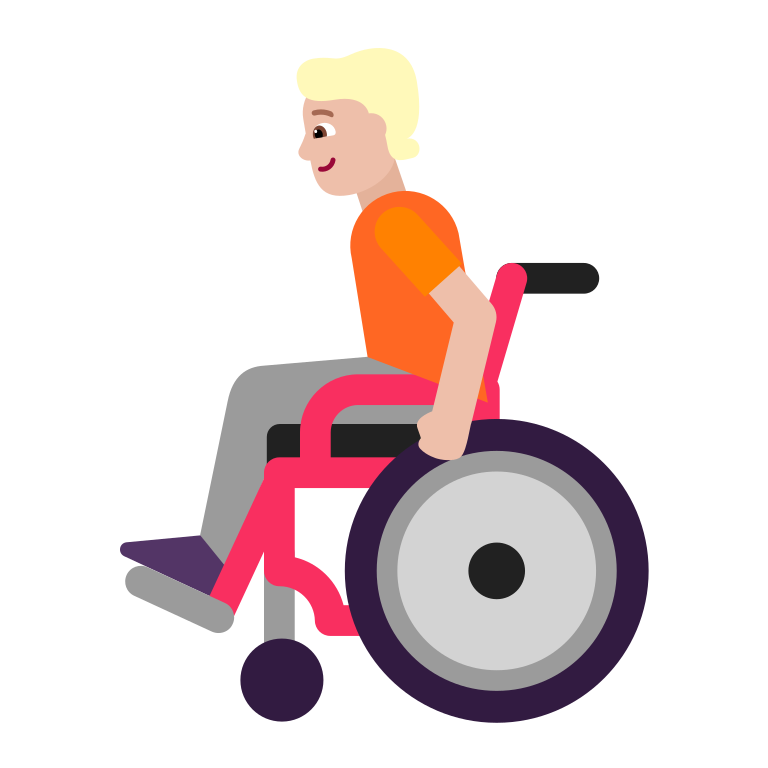
person in manual wheelchair flat  light